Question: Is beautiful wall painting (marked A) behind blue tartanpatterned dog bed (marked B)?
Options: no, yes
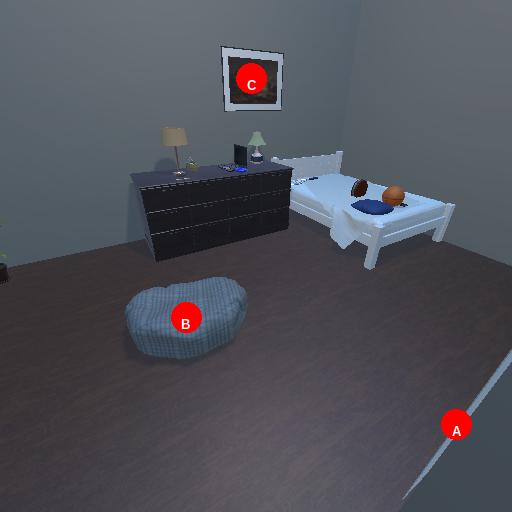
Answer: no